Field crop: tomato
Growth stage: 2
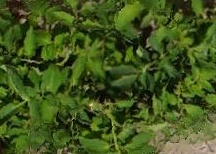
Species: tomato